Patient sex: F
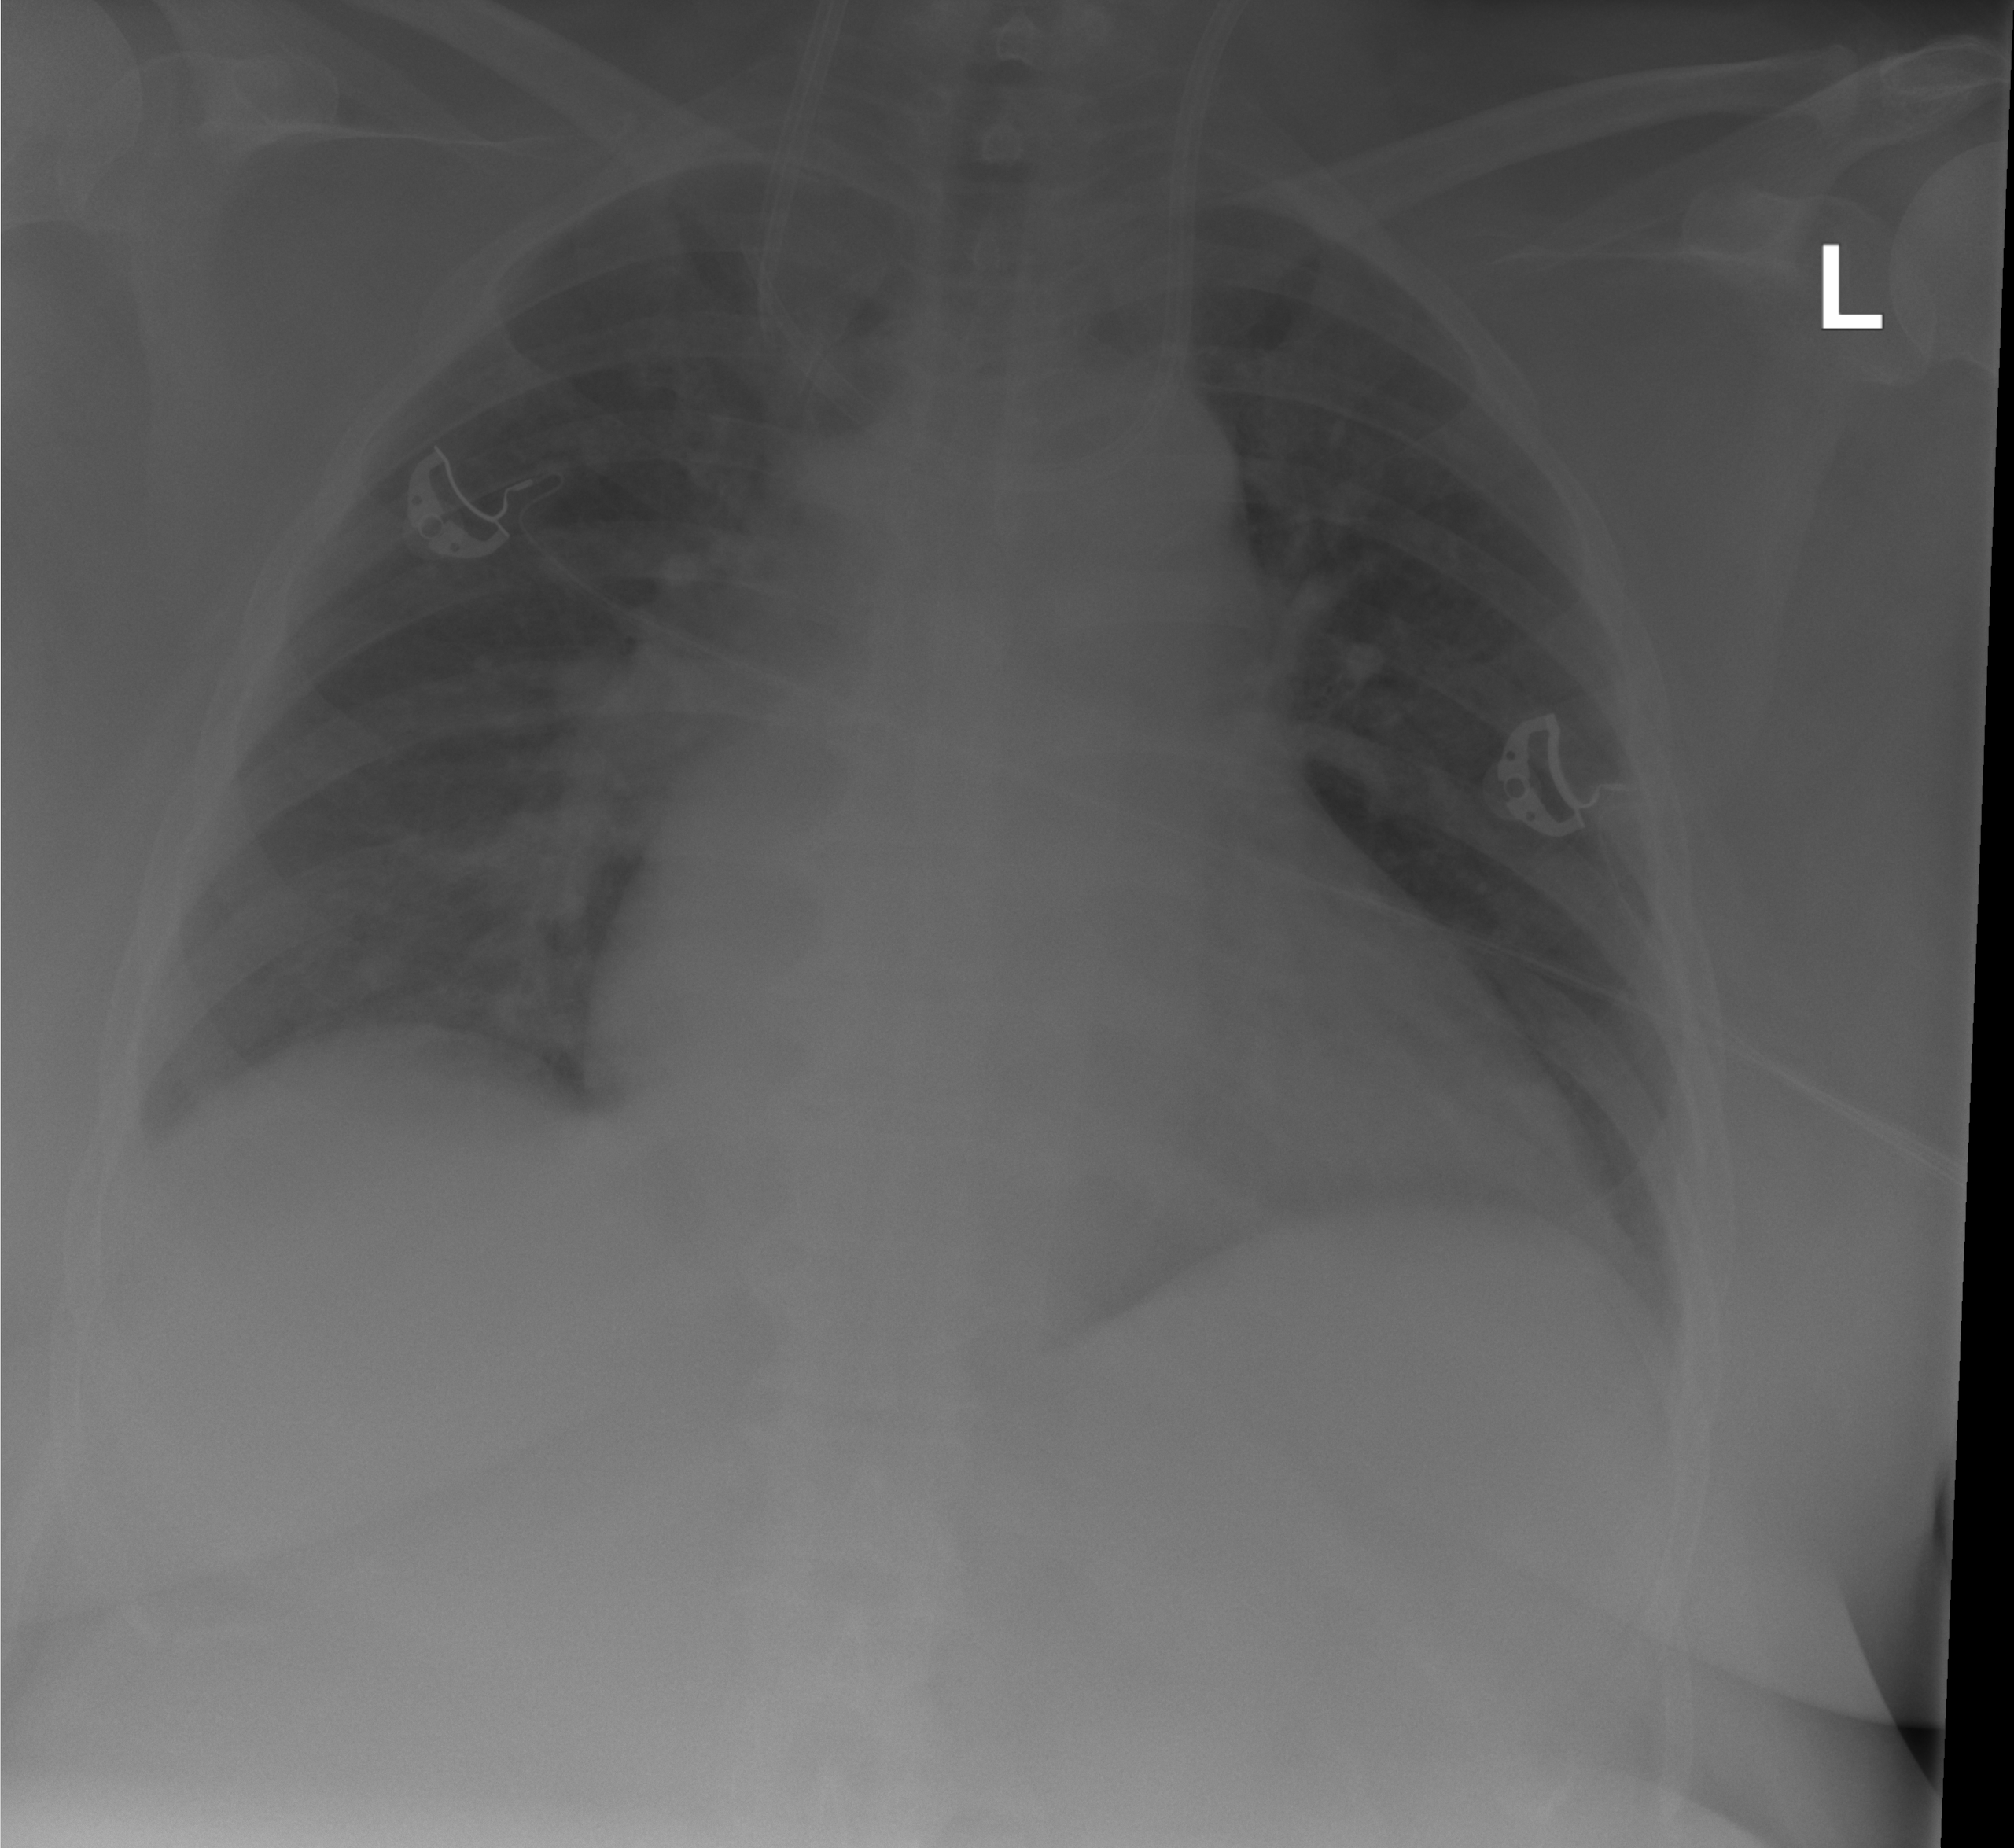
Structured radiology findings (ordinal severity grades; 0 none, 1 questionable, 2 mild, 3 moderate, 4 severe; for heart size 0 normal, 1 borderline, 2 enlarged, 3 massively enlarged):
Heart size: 2
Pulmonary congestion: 0
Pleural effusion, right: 1
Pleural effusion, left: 0
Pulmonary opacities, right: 0
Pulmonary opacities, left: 0
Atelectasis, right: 1
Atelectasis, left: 0